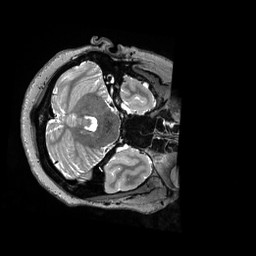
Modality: T2w
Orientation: axial
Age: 54
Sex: female
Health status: ill
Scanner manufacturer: siemens
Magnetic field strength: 3 T
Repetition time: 3.2 s
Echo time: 0.563 s